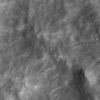
Label: not_dusty